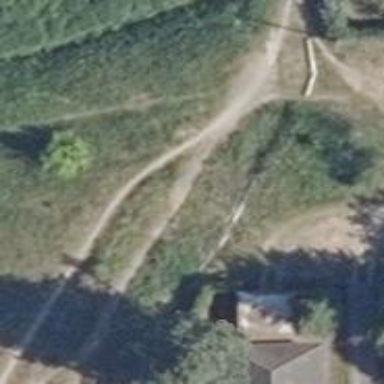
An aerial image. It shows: Path on the ground.